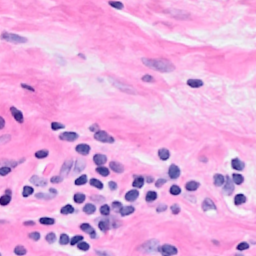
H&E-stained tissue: Breast